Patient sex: M
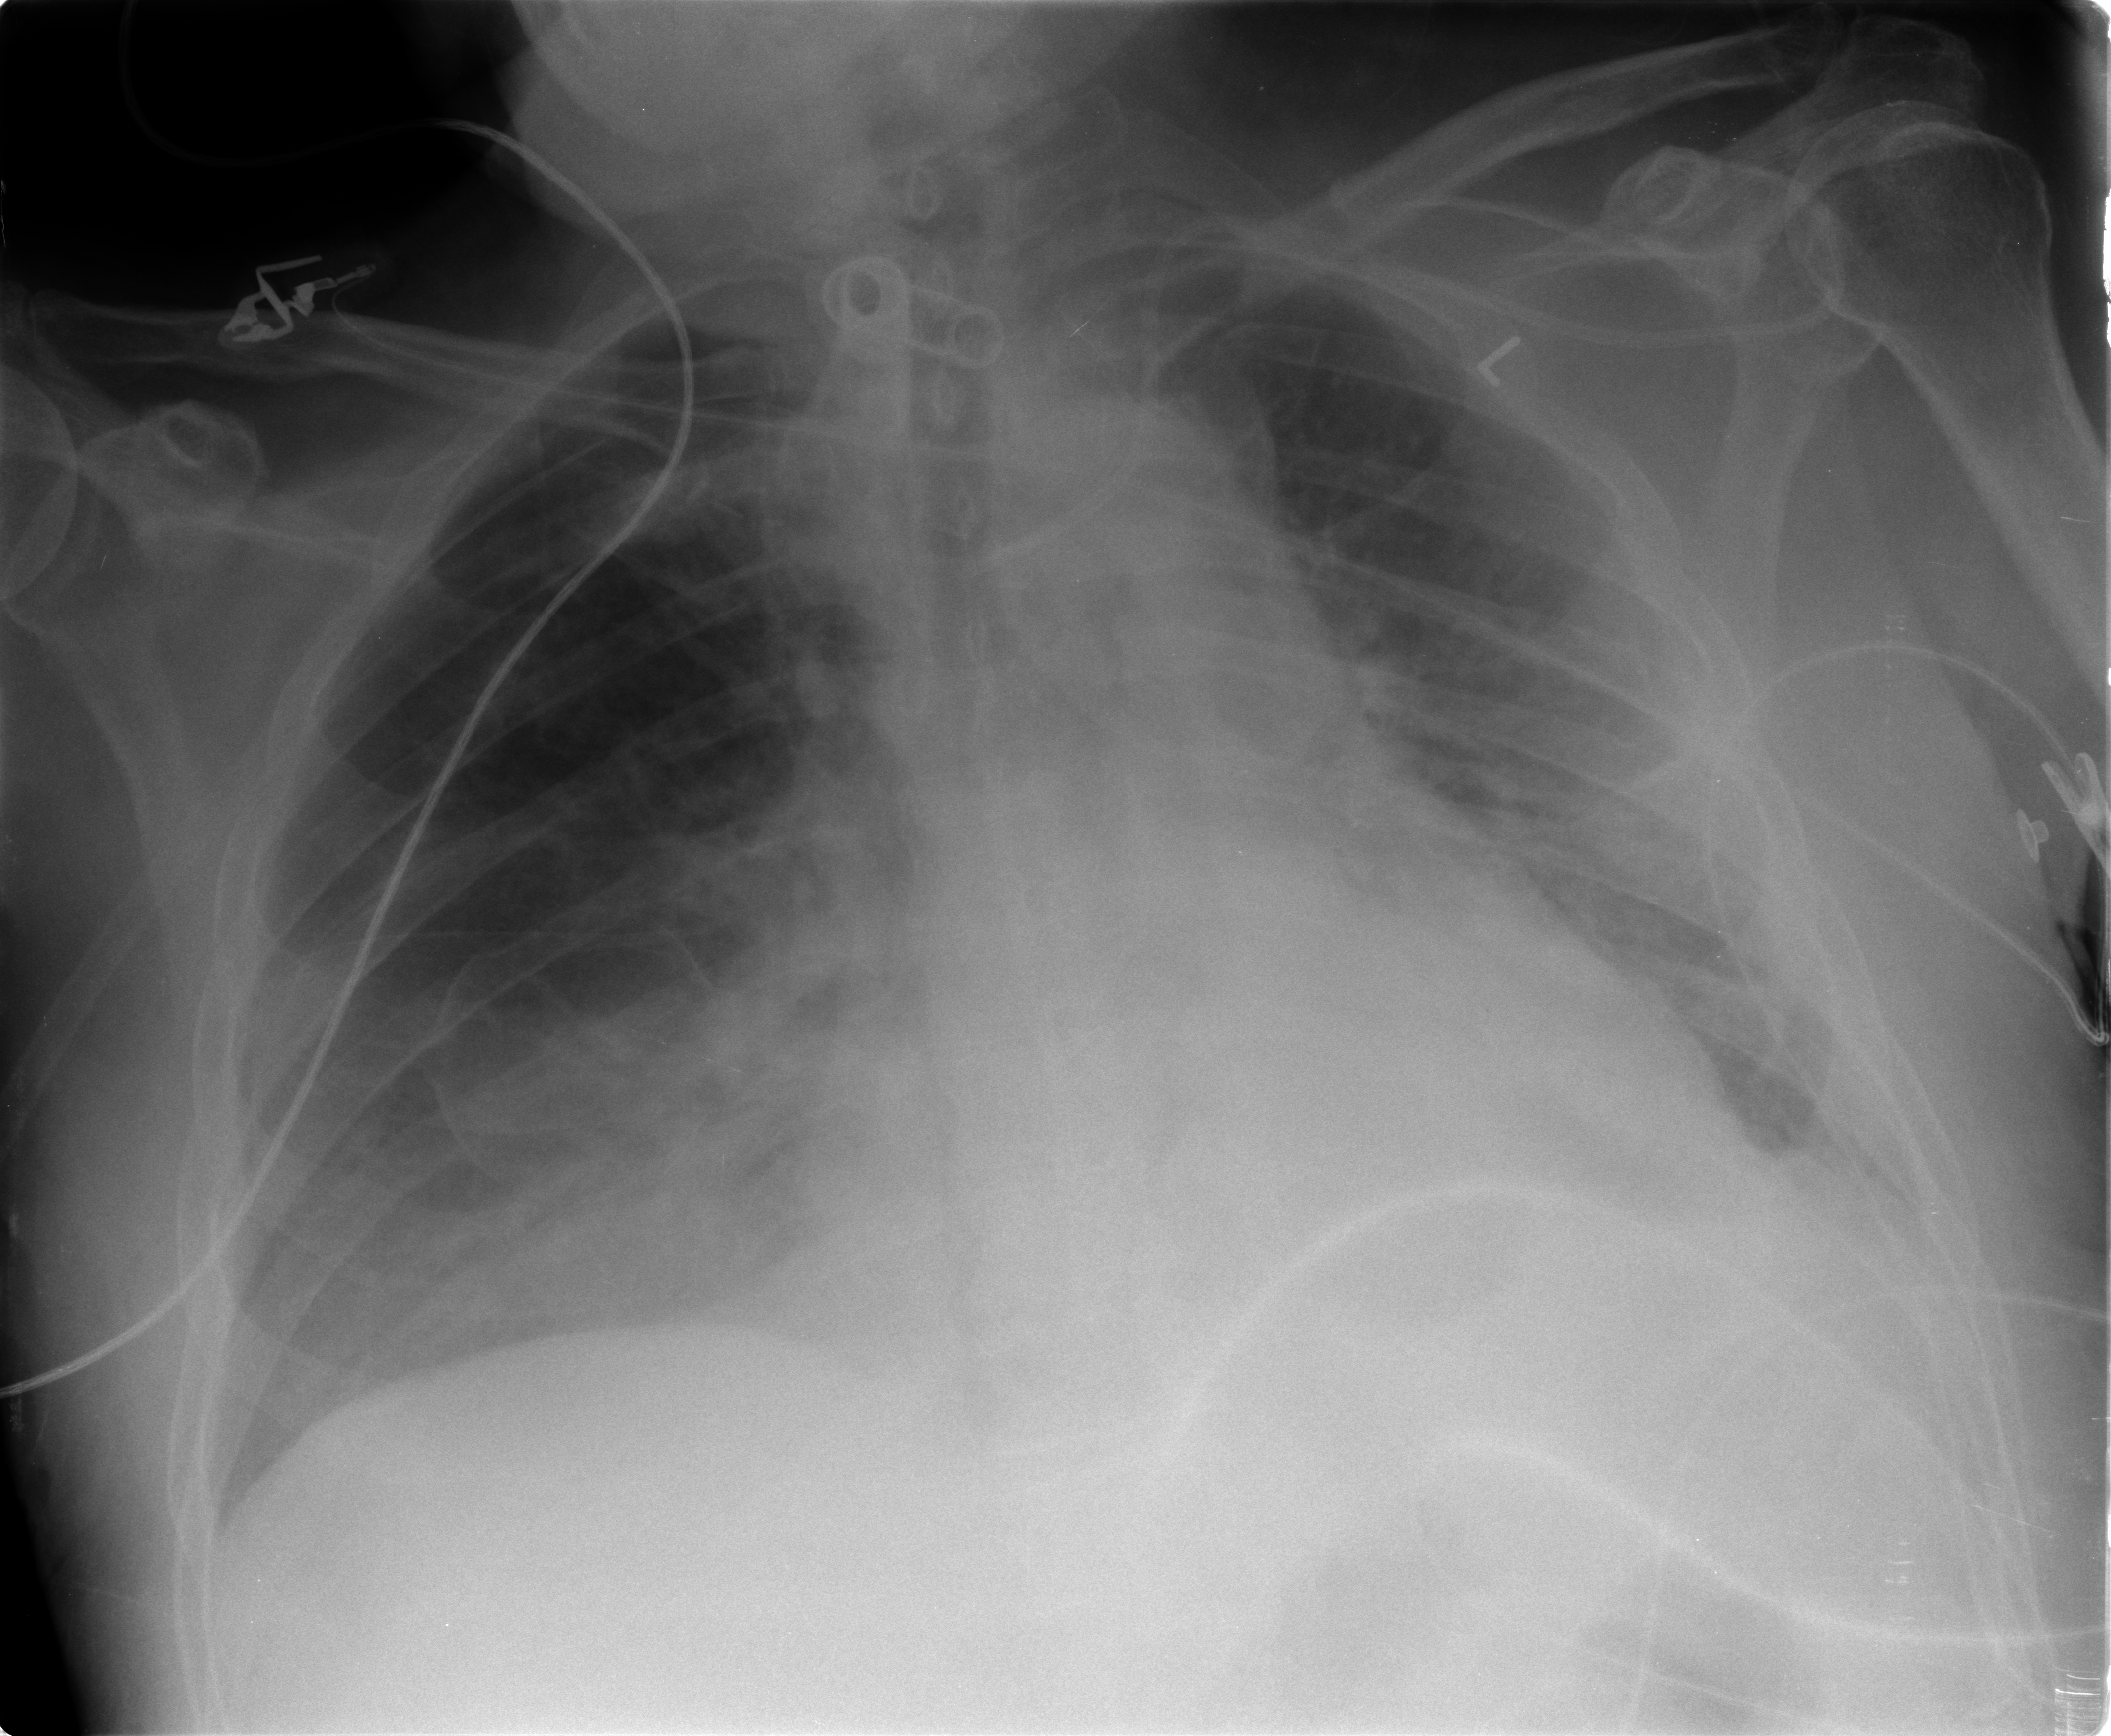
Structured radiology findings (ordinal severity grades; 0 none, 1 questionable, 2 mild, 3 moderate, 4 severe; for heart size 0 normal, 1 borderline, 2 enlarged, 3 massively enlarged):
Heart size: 2
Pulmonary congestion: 2
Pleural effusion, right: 0
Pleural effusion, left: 2
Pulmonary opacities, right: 1
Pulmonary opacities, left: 1
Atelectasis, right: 2
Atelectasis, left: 2